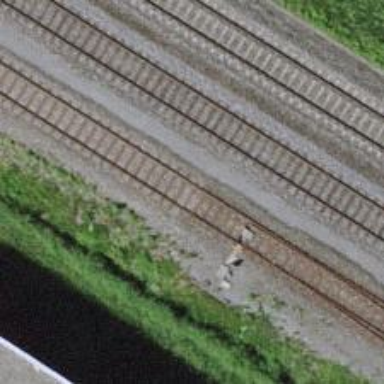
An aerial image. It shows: Railway switch.